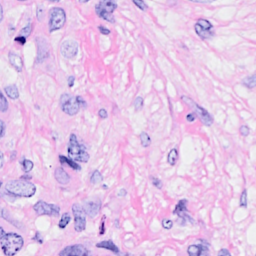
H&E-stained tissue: Breast